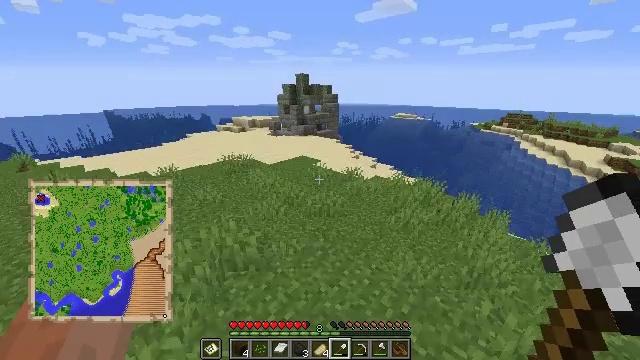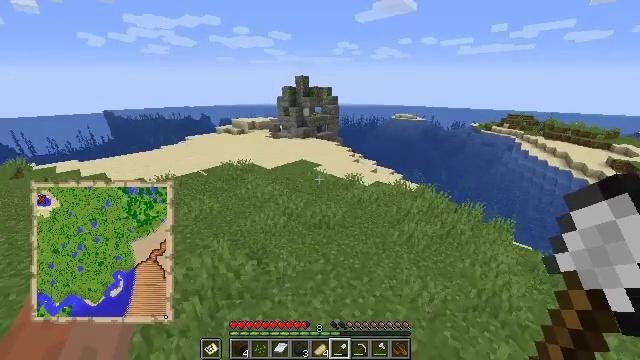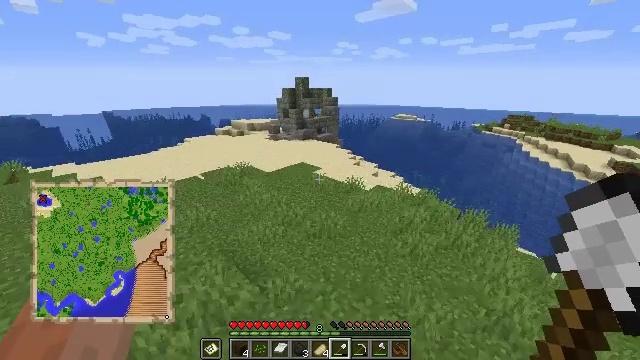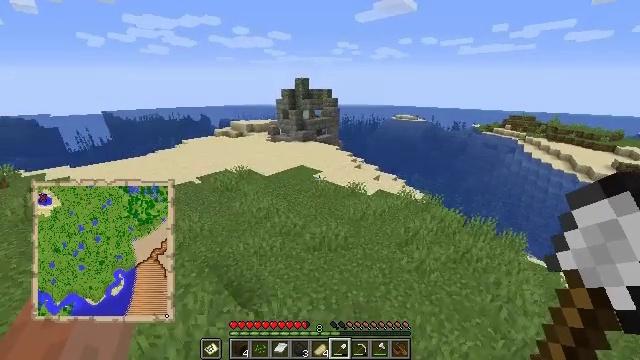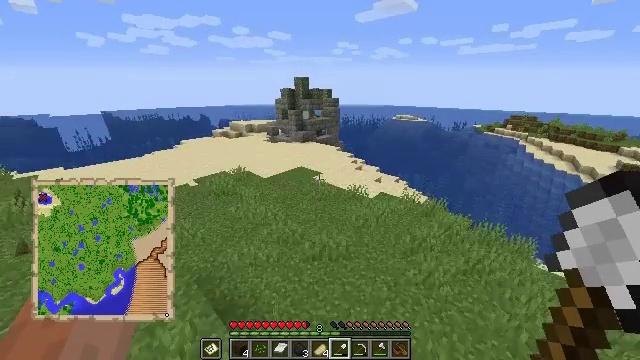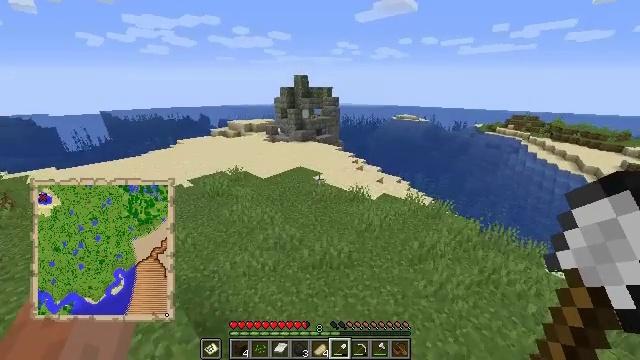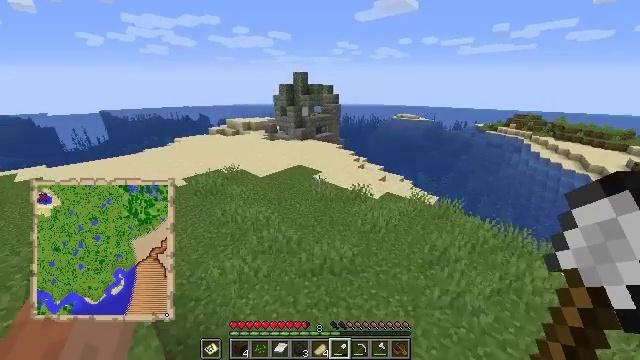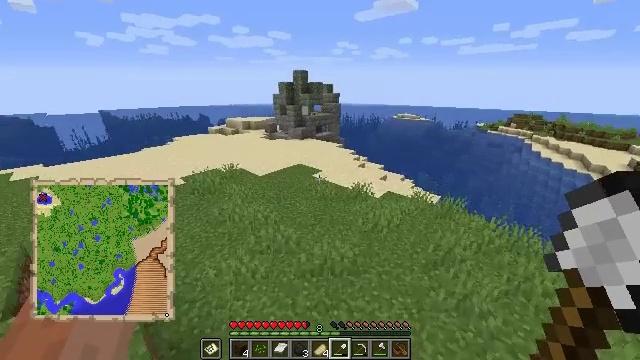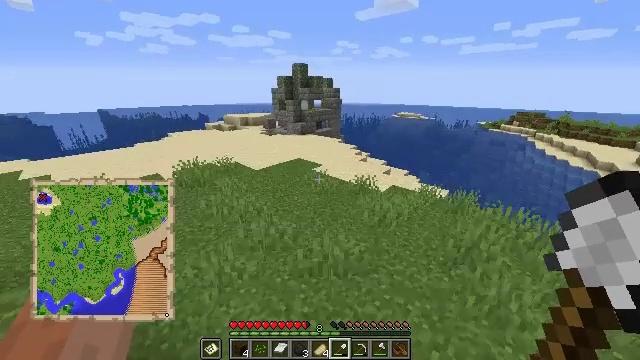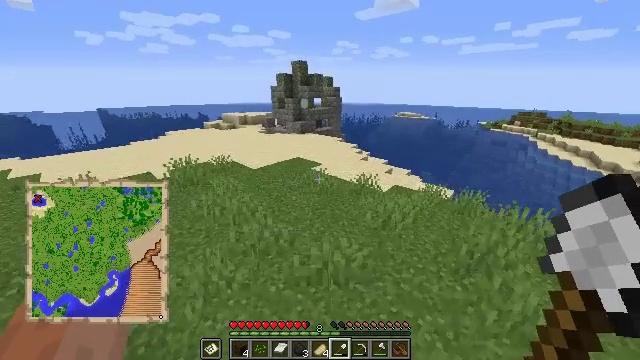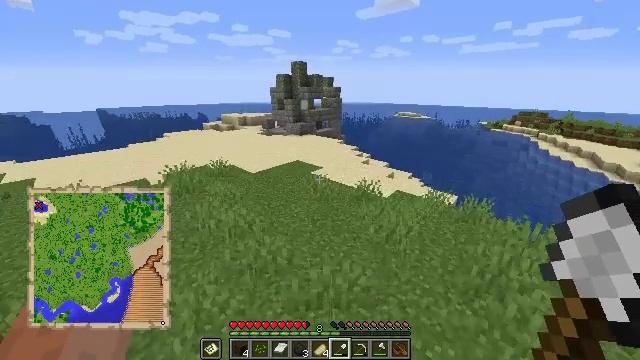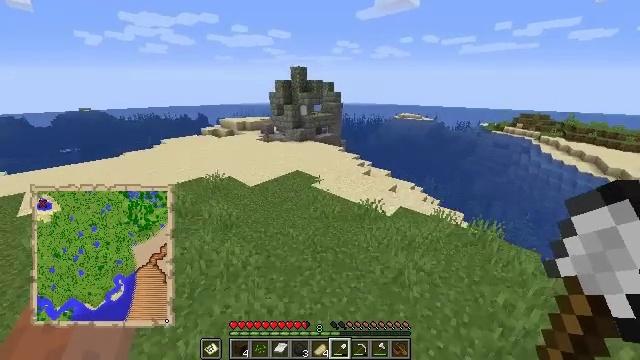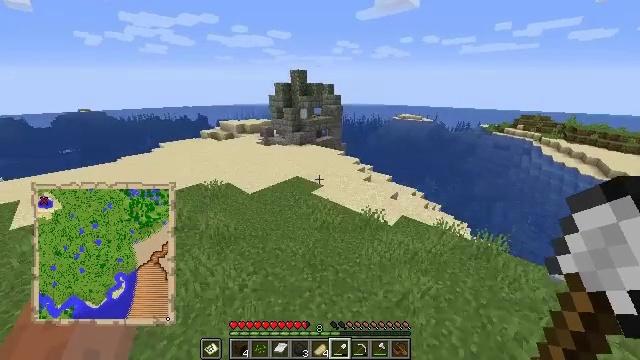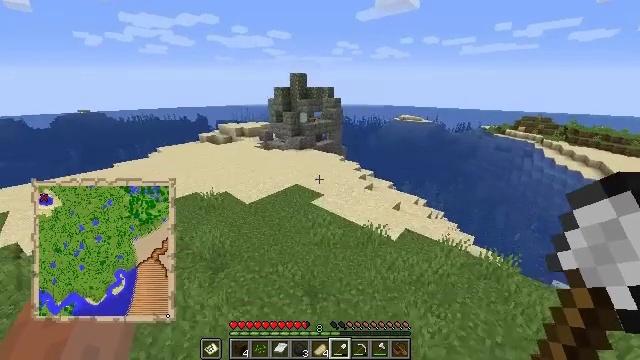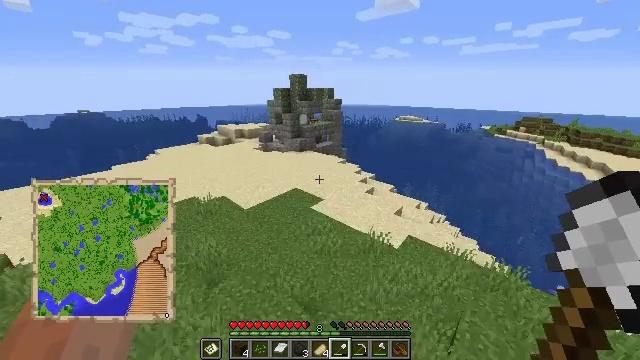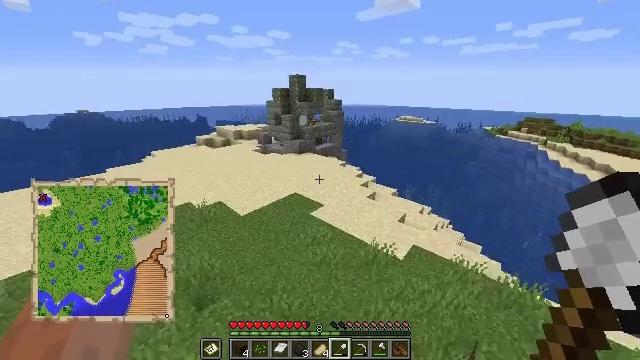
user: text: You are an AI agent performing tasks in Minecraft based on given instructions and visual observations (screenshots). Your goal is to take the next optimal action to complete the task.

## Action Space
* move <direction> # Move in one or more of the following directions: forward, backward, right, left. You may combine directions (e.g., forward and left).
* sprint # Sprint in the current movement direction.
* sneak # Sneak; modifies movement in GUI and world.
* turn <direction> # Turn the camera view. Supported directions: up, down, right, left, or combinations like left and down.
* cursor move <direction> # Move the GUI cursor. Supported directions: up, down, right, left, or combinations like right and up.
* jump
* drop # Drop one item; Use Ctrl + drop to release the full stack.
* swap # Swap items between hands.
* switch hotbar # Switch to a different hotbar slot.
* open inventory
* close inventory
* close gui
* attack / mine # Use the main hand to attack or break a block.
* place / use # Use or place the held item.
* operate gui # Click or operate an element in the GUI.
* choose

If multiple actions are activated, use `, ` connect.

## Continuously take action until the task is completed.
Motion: motion action
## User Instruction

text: Extract mossy cobblestone using a pickaxe.
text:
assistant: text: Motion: move forward, jump
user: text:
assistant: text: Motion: move forward, jump
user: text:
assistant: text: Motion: move forward, jump
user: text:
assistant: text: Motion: move forward, jump
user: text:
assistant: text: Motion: move forward, jump
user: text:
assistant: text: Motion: move forward, jump
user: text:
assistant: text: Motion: move forward, jump
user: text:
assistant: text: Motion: move forward, jump
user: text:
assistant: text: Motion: move forward, jump
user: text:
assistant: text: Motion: move forward, jump
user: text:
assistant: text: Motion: move forward, jump
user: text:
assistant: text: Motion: move forward, jump
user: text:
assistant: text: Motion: move forward, jump
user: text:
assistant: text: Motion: move forward, jump
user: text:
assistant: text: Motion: move forward, jump
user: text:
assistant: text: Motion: move forward, jump
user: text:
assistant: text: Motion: move forward, jump
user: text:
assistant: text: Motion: move forward, jump
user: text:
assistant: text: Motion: move forward, jump
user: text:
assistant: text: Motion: move forward, jump
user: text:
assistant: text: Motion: move forward, jump
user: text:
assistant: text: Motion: move forward, jump
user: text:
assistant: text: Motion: move forward, turn left and up, jump
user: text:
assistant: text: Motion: move forward, turn left, jump
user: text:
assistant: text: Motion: move forward, jump
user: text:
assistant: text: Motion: move forward, jump
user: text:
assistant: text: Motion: move forward, jump
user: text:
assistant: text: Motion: move forward, jump
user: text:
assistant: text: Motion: move forward, jump
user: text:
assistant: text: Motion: move forward, jump